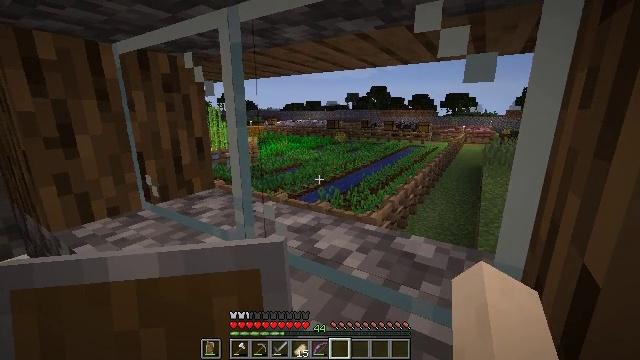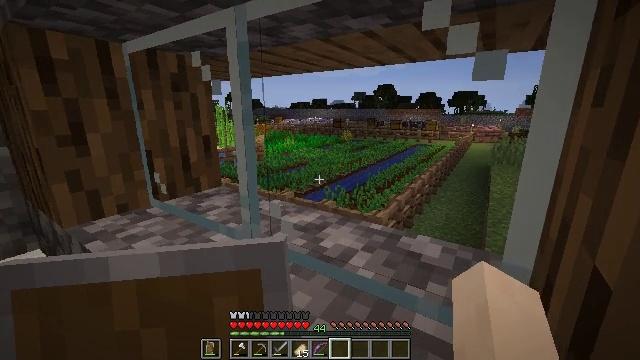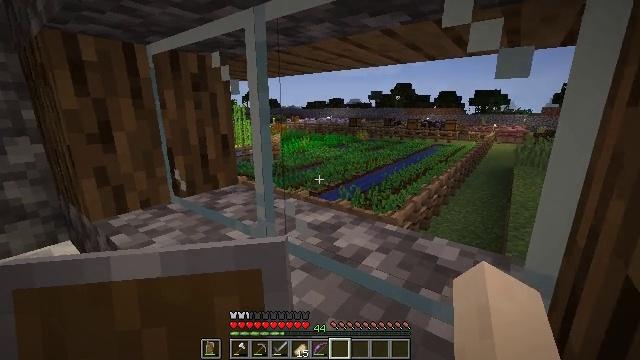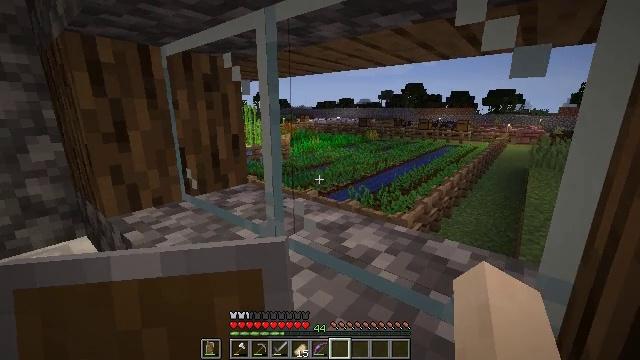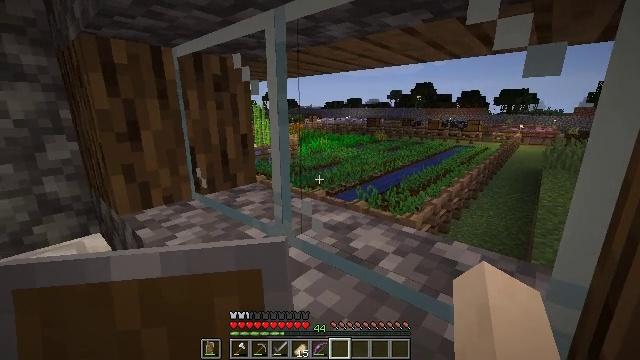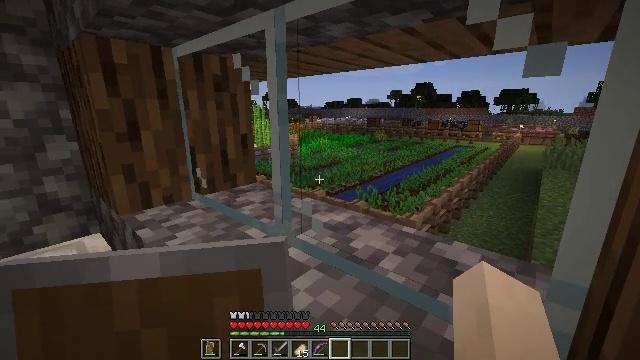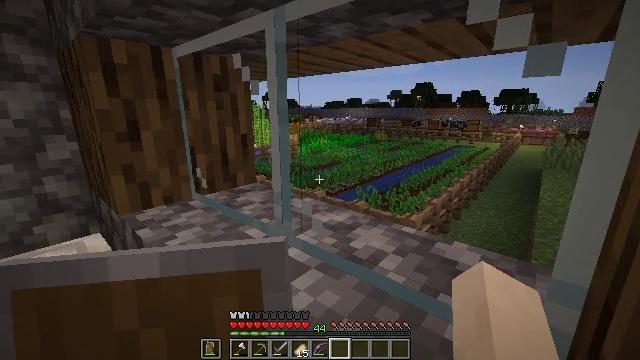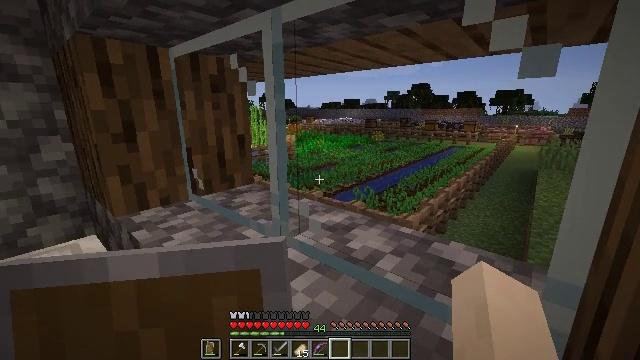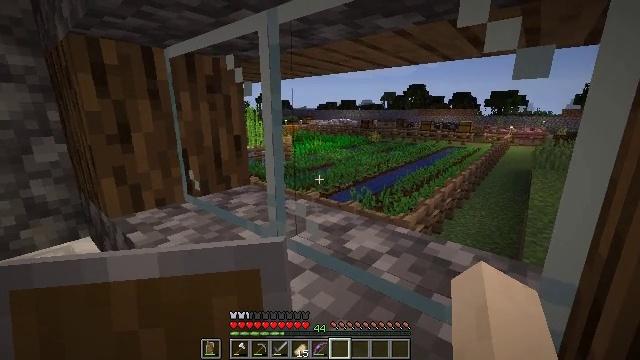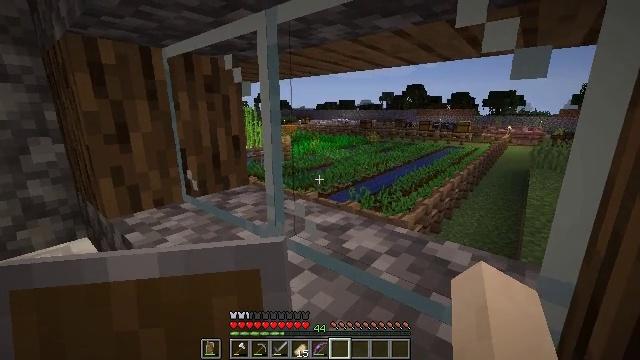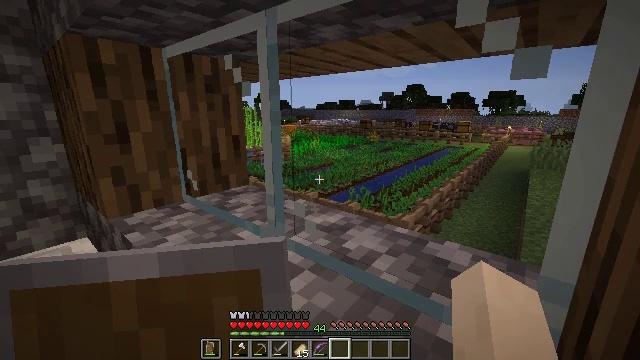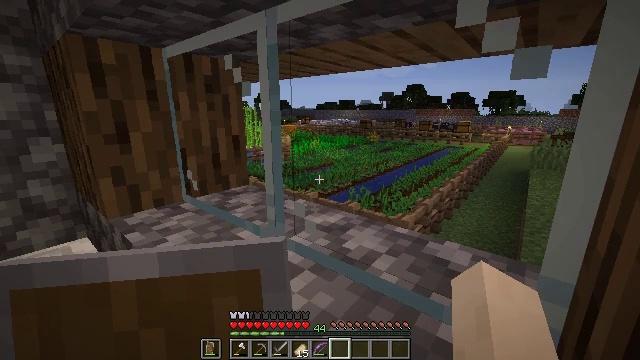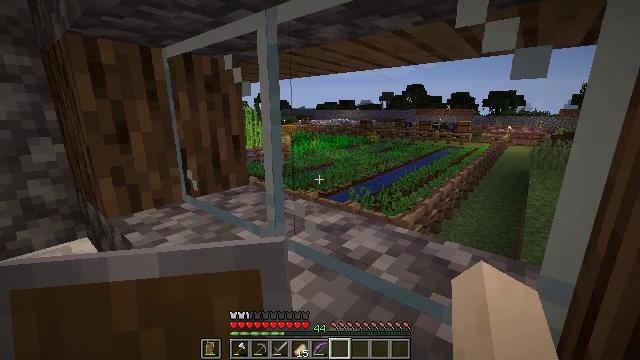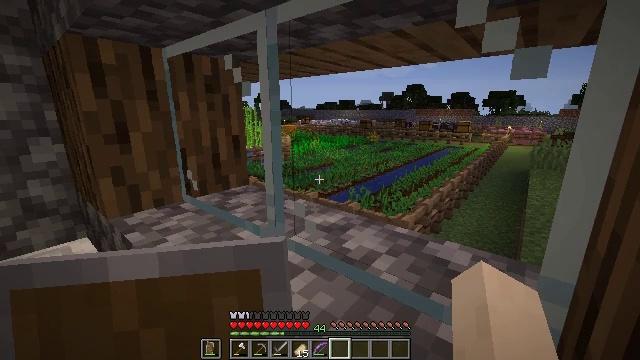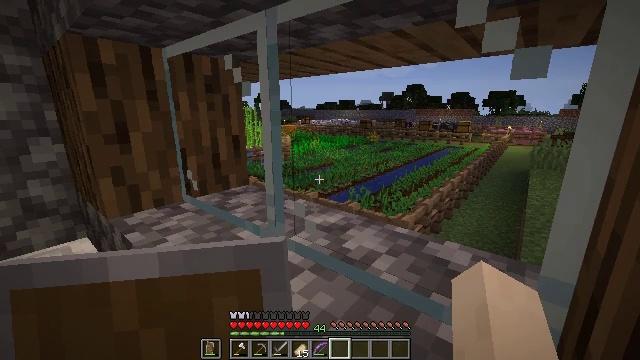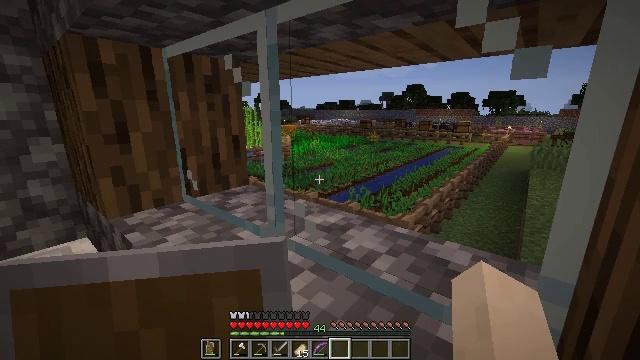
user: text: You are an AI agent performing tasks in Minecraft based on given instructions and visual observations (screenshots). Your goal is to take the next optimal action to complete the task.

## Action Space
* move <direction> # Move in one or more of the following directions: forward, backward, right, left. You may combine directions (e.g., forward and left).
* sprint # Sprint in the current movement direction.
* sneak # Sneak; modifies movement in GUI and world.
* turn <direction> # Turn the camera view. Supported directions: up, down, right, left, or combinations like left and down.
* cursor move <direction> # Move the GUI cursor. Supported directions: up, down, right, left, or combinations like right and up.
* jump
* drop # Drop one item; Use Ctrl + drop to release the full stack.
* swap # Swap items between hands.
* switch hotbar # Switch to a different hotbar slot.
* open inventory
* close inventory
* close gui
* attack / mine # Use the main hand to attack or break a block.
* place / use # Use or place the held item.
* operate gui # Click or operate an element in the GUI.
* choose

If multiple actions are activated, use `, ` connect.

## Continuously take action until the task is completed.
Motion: motion action
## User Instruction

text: Mine the spawner block.
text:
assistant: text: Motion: turn left
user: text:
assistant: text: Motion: turn left
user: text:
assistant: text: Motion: turn left
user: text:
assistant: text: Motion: turn left
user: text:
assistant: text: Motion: no_op
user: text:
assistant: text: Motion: no_op
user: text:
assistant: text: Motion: no_op
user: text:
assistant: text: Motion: no_op
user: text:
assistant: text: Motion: no_op
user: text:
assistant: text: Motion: no_op
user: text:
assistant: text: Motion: no_op
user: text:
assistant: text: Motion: no_op
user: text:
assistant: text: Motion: no_op
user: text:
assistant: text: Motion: no_op
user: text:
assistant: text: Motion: no_op
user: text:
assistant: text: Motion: no_op
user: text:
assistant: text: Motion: no_op
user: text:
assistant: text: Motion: no_op
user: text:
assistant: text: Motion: no_op
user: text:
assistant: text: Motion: no_op
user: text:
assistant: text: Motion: no_op
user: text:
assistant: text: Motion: no_op
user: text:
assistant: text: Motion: no_op
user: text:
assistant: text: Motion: no_op
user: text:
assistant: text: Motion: turn left and down
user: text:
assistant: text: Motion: turn left and down
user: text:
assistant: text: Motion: turn left and down
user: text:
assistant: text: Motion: turn left and up
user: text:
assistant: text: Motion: turn left and down
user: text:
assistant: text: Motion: turn left